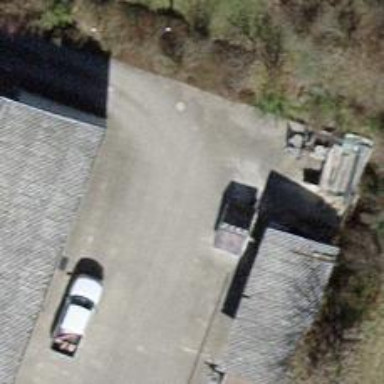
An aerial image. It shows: Driveway.